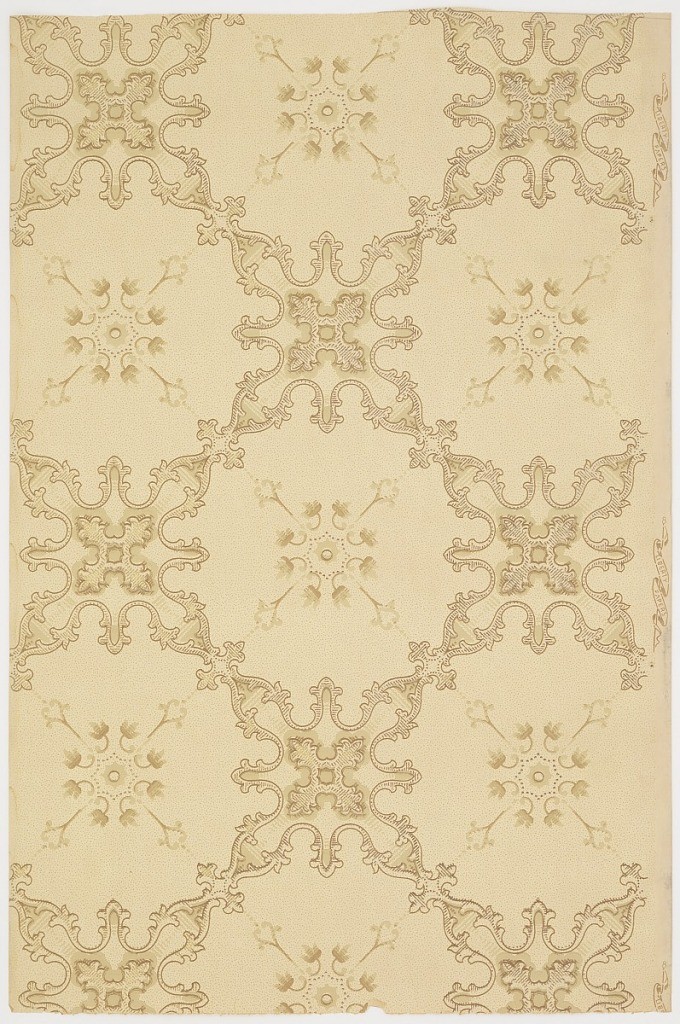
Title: Ceiling paper
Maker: Liberty Wall Paper Company, Schuylerville, New York
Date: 1905–1915
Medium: Machine-printed paper
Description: Grid or trellis pattern